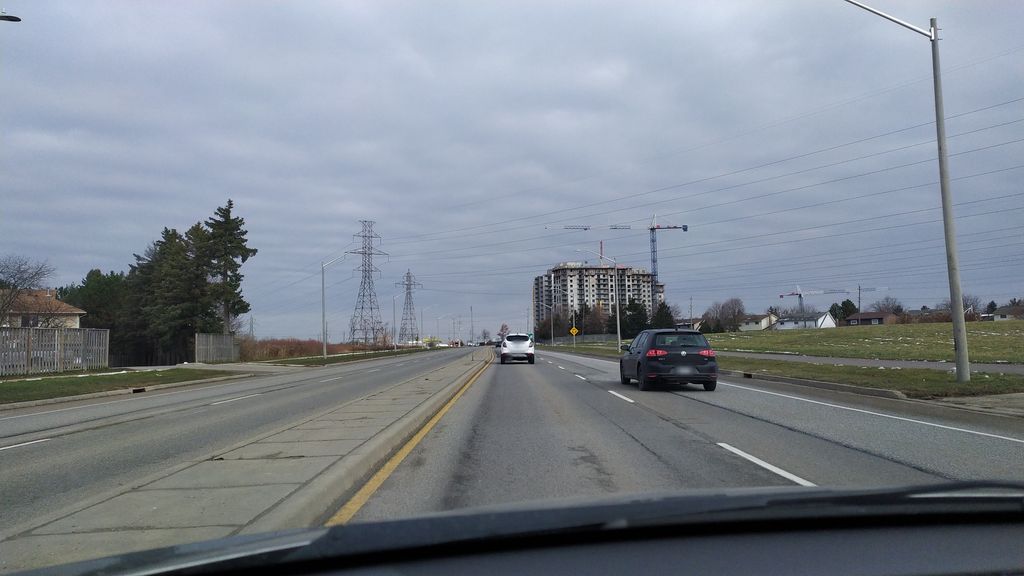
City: kitchener-waterloo